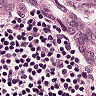
Metastatic tissue present: yes